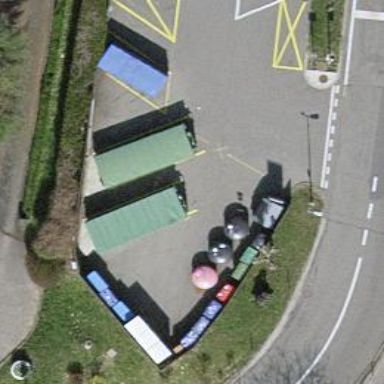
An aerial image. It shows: Recycling center that accepts green waste and scrap metal.